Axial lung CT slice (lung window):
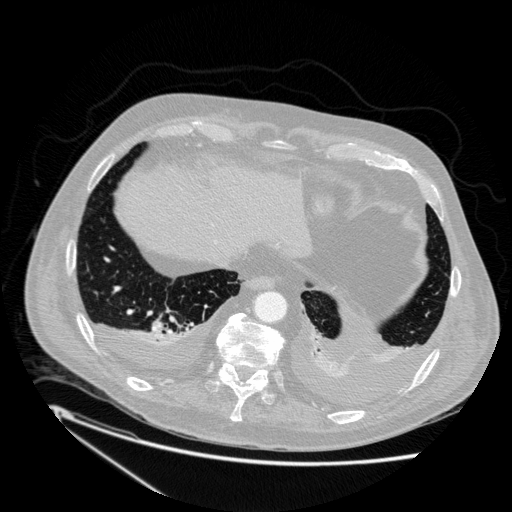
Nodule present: no